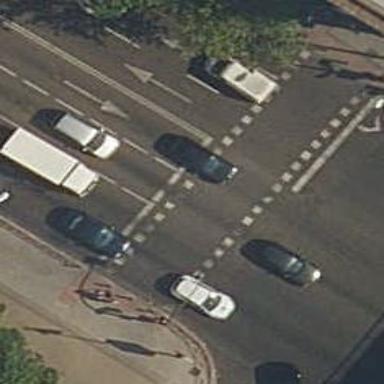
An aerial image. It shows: Road with traffic signals and zebra crossing with traffic signals.